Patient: sex F, age 63
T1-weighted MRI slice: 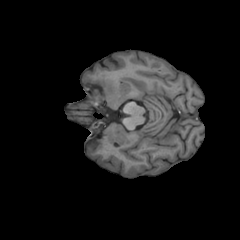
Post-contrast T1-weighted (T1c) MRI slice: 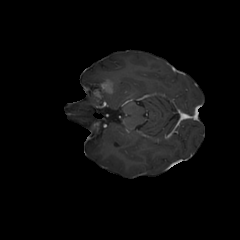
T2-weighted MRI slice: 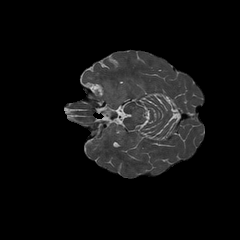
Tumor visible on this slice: yes
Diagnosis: Glioblastoma, IDH-wildtype
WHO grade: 4